Question: I am trying to show a texture on a square. I make array with 6x5 float values (6 vertices, each with x,y,z position and x,y UV position), set vertex attribute pointers, load bitmap with CImg library and load it with 'glTexImage2D'.
Image is read correctly and can be shown with 'src.display()'.
But my image looks like it is zoomed on a small part of image.
Here is the result (it should be a clear Lenna image):
Vertex shader:
'''
#version 330
layout (location = 0) in vec3 position;
layout (location = 1) in vec2 uvPos;
out vec2 uvPosition;
void main() {
uvPosition = uvPos;
gl_Position = vec4(position, 1.0);
}
'''
Fragment shader:
'''
#version 330
in vec2 uvPosition;
out vec4 color;
uniform sampler2D tileTex;
void main() {
color = texture(tileTex, uvPosition);
}
'''
And code for loading the texture:
'''
imageShader = new OpenGL::OpenGLShader(Common::GetShaderResource(IDR_SHADERS_BASIC_VERTEX), Common::GetShaderResource(IDR_SHADERS_BASIC_FRAGMENT));
imageShader->bind();
float verticesImage[6][5] = {
0.0f, 0.0f, 0.0f, 0.0f, 0.0f, // Top-left
3.0f, 0.0f, 0.0f, 1.0f, 0.0f, // Top-right
3.0f, 5.0f, 0.0f, 1.0f, 1.0f, // Bottom-right
0.0f, 0.0f, 0.0f, 0.0f, 0.0f, // Top-left
0.0f, 5.0f, 0.0f, 0.0f, 1.0f, // Bottom-left
3.0f, 5.0f, 0.0f, 1.0f, 1.0f // Bottom-right
};
unsigned int vboIndexImage;
glGenVertexArrays(1, &vaoIndexImage);
glGenBuffers(1, &vboIndexImage);
glBindVertexArray(vaoIndexImage);
glBindBuffer(GL_ARRAY_BUFFER, vboIndexImage);
glBufferData(GL_ARRAY_BUFFER, sizeof(verticesImage), &verticesImage[0][0], GL_STATIC_DRAW);
GLint position = glGetAttribLocation(imageShader->shader_id, "position");
GLint uvPos = glGetAttribLocation(imageShader->shader_id, "uvPos");
glEnableVertexAttribArray(position);
glVertexAttribPointer(position, 3, GL_FLOAT, GL_FALSE, 5 * sizeof(float), 0);
glEnableVertexAttribArray(uvPos);
glVertexAttribPointer(uvPos, 2, GL_FLOAT, GL_FALSE, 5 * sizeof(float), (void*)(2 * sizeof(float)));
CImg<unsigned char> src("images\lena512.bmp");
int width = src.width();
int height = src.height();
GLuint textureID;
glGenTextures(1, &textureID);
glActiveTexture(GL_TEXTURE0);
glBindTexture(GL_TEXTURE_2D, textureID);
glTexParameterf(GL_TEXTURE_2D, GL_TEXTURE_WRAP_S, GL_CLAMP);
glTexParameterf(GL_TEXTURE_2D, GL_TEXTURE_WRAP_T, GL_CLAMP);
glTexParameterf(GL_TEXTURE_2D, GL_TEXTURE_MAG_FILTER, GL_NEAREST);
glTexParameterf(GL_TEXTURE_2D, GL_TEXTURE_MIN_FILTER, GL_NEAREST);
glTexEnvf(GL_TEXTURE_ENV, GL_TEXTURE_ENV_MODE, GL_DECAL);
glTexImage2D(GL_TEXTURE_2D, 0, GL_RGB, width, height, 0, GL_RGB, GL_UNSIGNED_BYTE, src);
glEnable(GL_TEXTURE_2D);
imageShader->unbind();
'''
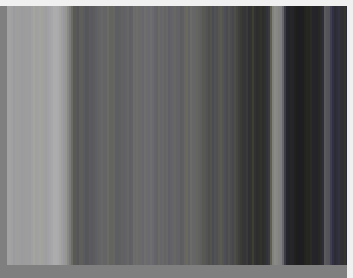
Answer: The last parameter in 'glVertexAttribPointer' function is a pointer to the first element. In your case, 'uvPos' has offset '3 * sizeof(float)', but you have '2 * sizeof(float)'.
You have:
'''
glVertexAttribPointer(uvPos, 2, GL_FLOAT, GL_FALSE, 5 * sizeof(float), (void*)(2 * sizeof(float)));
'''
Must be:
'''
glVertexAttribPointer(uvPos, 2, GL_FLOAT, GL_FALSE, 5 * sizeof(float), (void*)(3 * sizeof(float)));
'''